Question: I'm trying to draw custom ShapeDrawable with OvalShape, filled with white and with grey border. I created a drawable like this:
'''
ShapeDrawable drawable = new ShapeDrawable(new OvalShape());
drawable.getPaint().setColor(Color.GRAY);
drawable.getPaint().setStyle(Style.STROKE);
drawable.getPaint().setStrokeWidth(getPixels(5));
drawable.getPaint().setAntiAlias(true);
'''
But the result of that was: <URL>

The idea is programmatically to create a shape like this but with different colors:
'''
<shape xmlns:android="http://schemas.android.com/apk/res/android"
android:shape="oval">
<corners android:radius="10dip"/>
<stroke android:color="#FF0000" android:width="5dip"/>
<solid android:color="@android:color/transparent"/>
</shape>
'''
How can can be fix this?
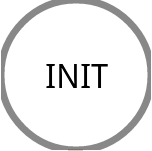
Answer: this is a new solution:
'''
RoundedBitmapDrawable RBD = RoundedBitmapDrawableFactory.create(mContext.getResources(),YourBitmap);
RBD.setCornerRadius(20);
RBD.setAntiAlias(true);
wholeRel.setBackground(RBD);
'''